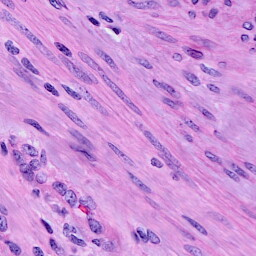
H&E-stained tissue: Cervix